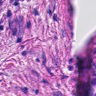
Metastatic tissue present: yes